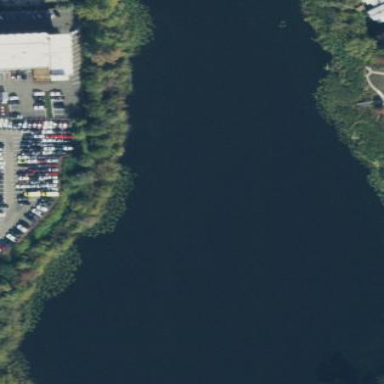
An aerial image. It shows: Beautiful lake surrounded by nature.